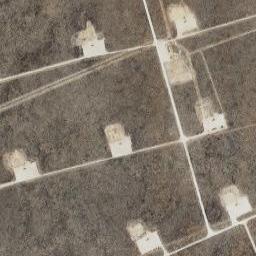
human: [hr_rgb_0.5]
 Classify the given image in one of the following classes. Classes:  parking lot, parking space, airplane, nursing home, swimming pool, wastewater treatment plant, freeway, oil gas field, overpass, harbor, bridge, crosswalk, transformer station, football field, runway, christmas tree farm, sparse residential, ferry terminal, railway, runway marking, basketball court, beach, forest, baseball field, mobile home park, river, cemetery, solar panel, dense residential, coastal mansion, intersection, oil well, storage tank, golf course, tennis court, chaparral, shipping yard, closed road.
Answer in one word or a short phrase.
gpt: oil gas field